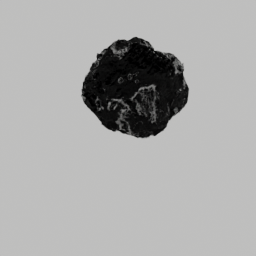
Label: nature